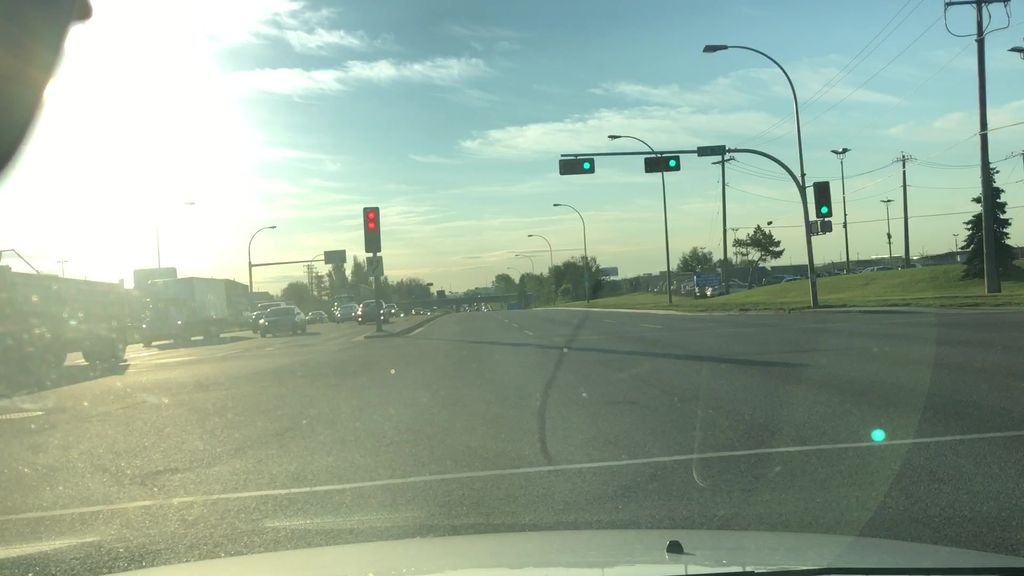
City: edmonton